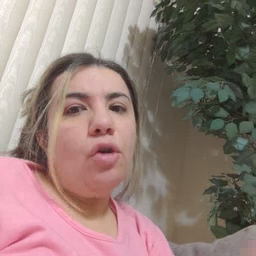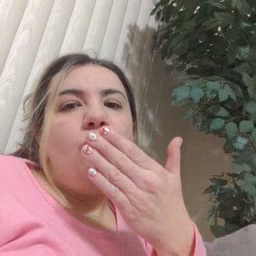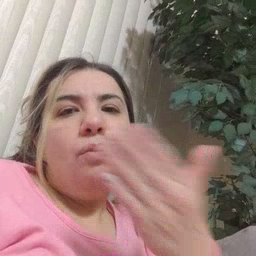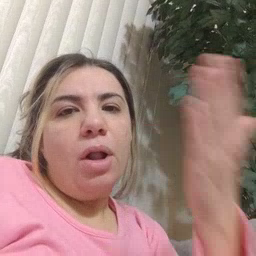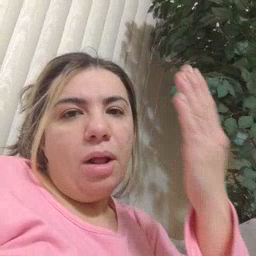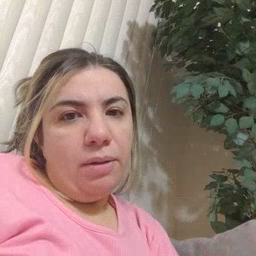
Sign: morning